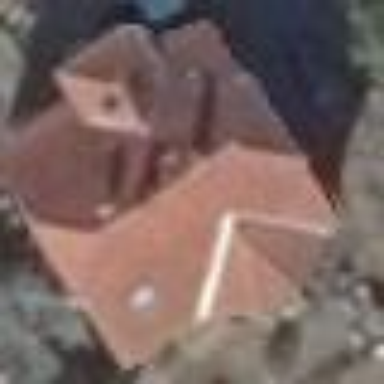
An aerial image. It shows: Detached building with half-hipped roof shape.